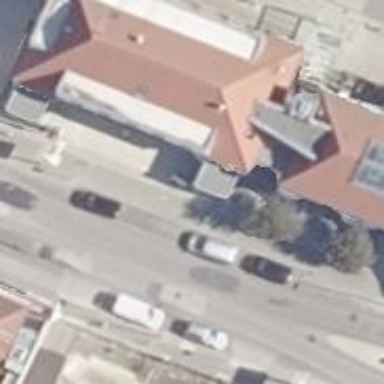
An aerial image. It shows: Building with hipped roof design.